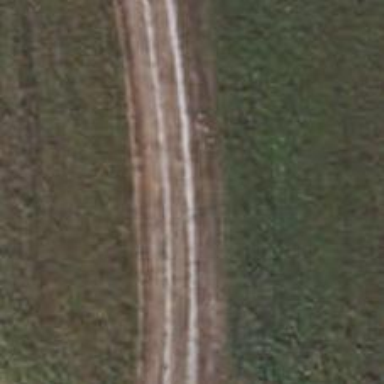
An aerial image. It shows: Unpaved track road.